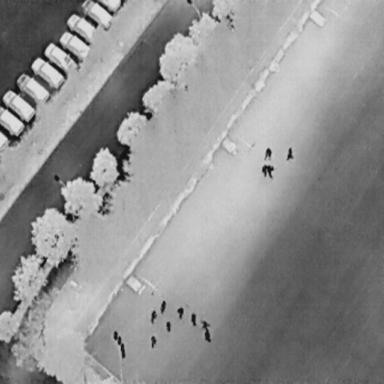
There are 22 objects shown in the infrared image, including 12 People, and ten Cars.